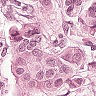
Metastatic tissue present: yes